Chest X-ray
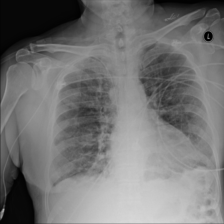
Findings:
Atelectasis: negative
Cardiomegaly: negative
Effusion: negative
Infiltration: positive
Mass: negative
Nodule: negative
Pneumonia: negative
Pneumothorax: negative
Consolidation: negative
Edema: negative
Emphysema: negative
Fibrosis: negative
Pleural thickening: negative
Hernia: negative